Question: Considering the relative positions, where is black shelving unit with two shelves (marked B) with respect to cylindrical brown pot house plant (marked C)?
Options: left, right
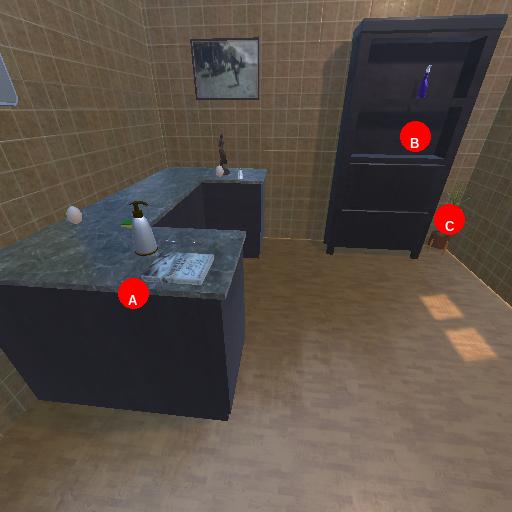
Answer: left